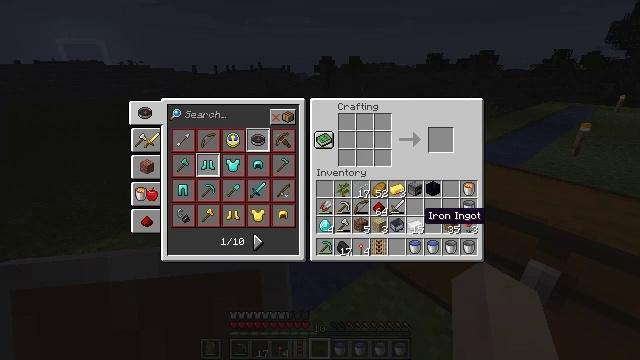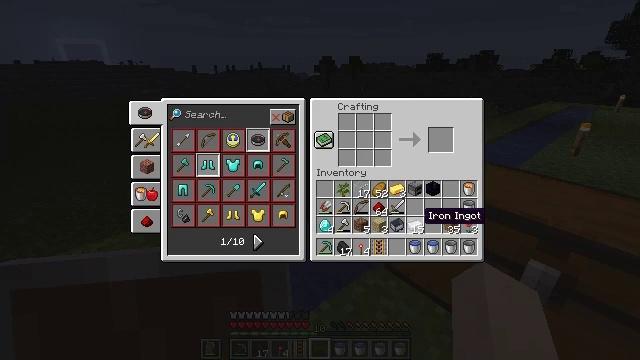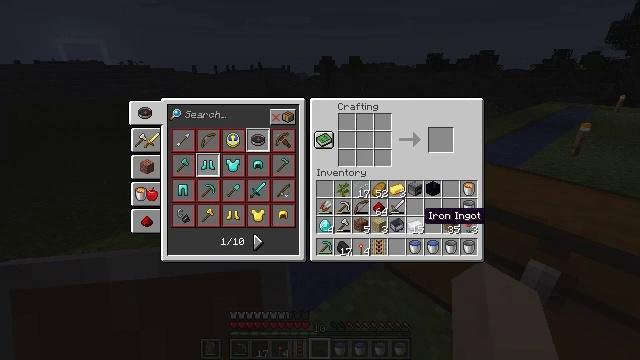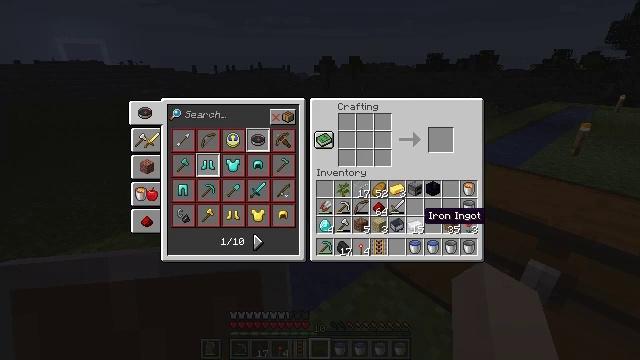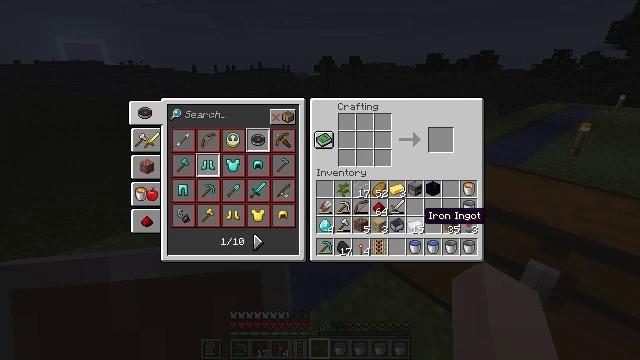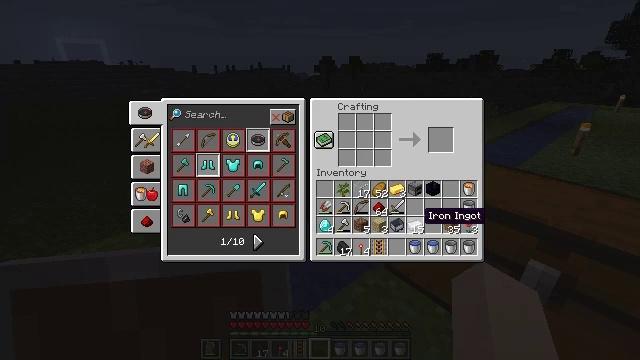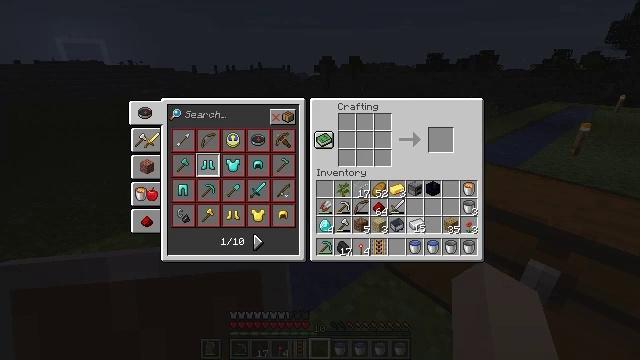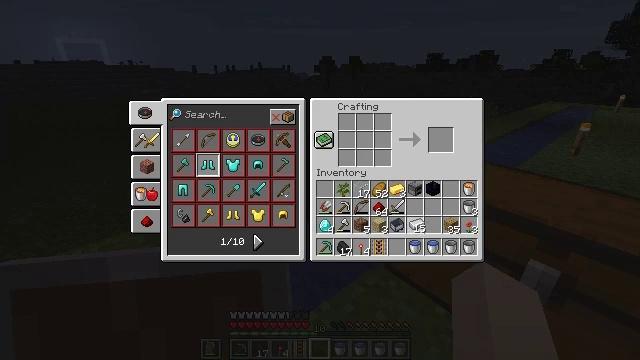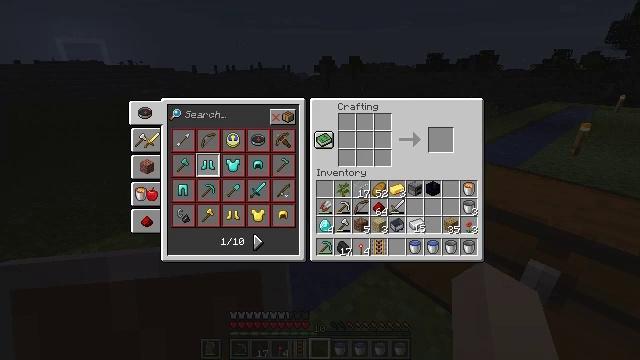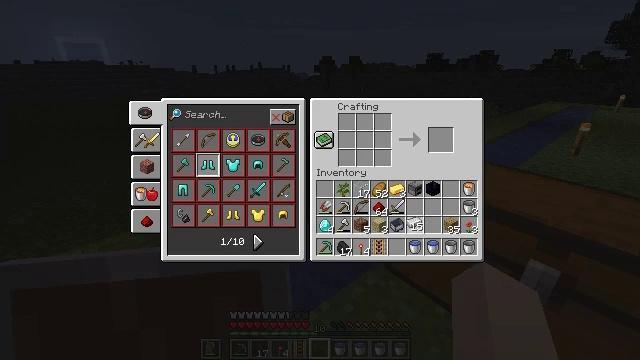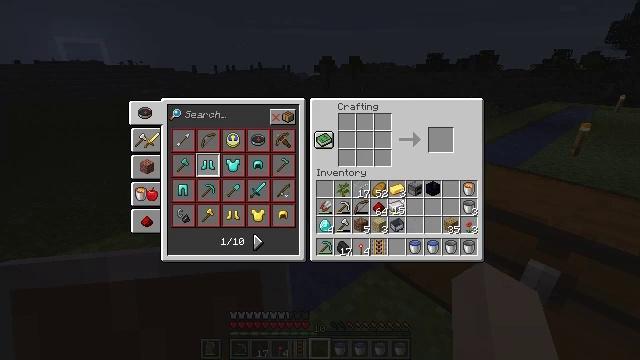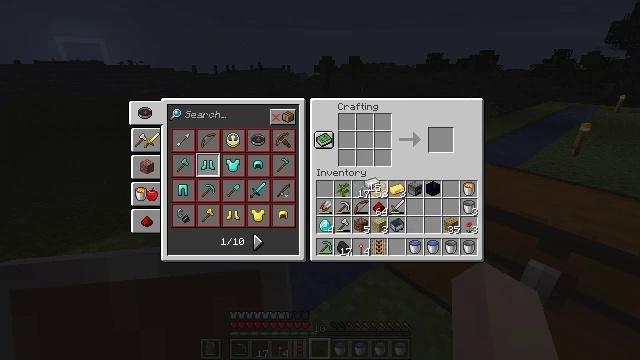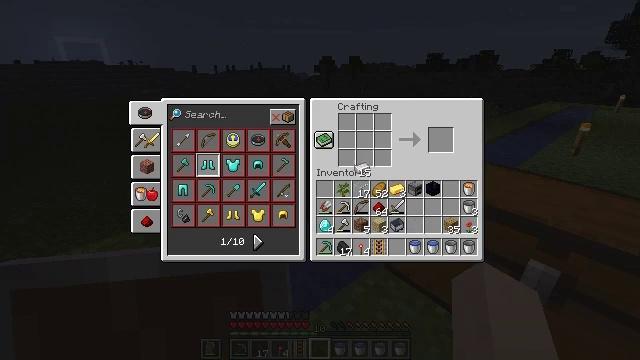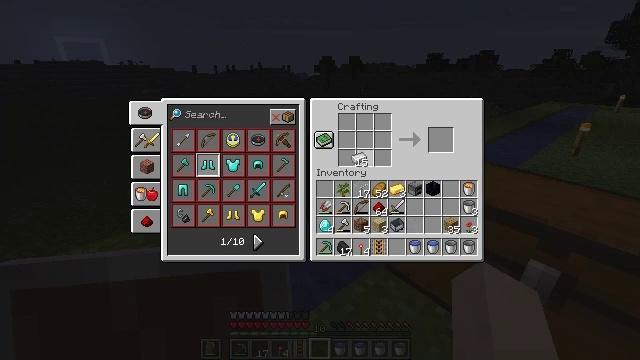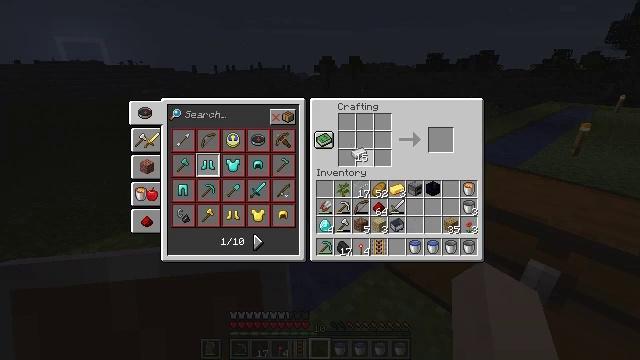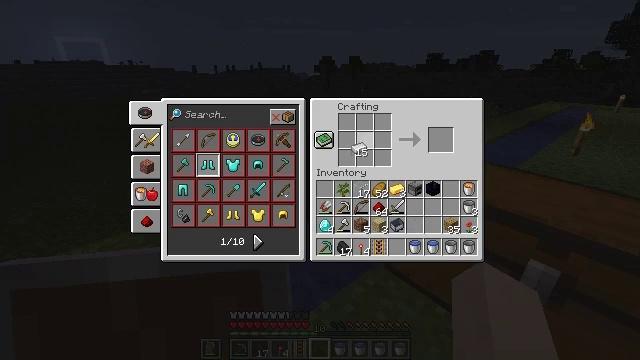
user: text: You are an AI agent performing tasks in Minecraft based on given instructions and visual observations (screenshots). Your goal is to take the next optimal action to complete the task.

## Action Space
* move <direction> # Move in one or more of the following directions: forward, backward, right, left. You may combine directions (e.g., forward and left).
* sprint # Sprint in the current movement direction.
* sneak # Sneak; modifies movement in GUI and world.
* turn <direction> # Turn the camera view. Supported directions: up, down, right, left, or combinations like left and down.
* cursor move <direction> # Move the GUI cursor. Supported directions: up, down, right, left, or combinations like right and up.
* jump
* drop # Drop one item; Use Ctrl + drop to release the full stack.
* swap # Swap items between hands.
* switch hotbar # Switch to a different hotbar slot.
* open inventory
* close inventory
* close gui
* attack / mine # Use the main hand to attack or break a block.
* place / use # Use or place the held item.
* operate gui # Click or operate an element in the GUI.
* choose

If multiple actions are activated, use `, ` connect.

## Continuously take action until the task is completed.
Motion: motion action
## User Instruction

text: Combine iron ingots and a stick on the crafting table to make a rail.
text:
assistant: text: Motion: no_op
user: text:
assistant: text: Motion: no_op
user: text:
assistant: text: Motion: no_op
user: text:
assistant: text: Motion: no_op
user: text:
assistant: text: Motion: no_op
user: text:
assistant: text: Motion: operate gui
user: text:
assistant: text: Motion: operate gui
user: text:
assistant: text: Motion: operate gui
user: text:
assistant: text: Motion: no_op
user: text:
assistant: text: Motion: cursor move left and up
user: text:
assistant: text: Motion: cursor move left and up
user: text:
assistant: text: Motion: cursor move left and up
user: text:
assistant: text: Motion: cursor move up
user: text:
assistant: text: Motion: no_op
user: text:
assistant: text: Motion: no_op
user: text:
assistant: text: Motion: no_op
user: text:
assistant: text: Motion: no_op
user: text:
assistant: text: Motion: no_op
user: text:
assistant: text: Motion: no_op
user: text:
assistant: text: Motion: no_op
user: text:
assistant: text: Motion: no_op
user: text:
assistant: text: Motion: no_op
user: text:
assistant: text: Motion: no_op
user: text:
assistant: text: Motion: no_op
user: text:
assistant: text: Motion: no_op
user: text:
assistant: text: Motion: no_op
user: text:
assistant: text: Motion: no_op
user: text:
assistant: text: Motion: choose
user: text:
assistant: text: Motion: choose
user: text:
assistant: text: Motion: cursor move down, choose